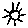
Label: sun